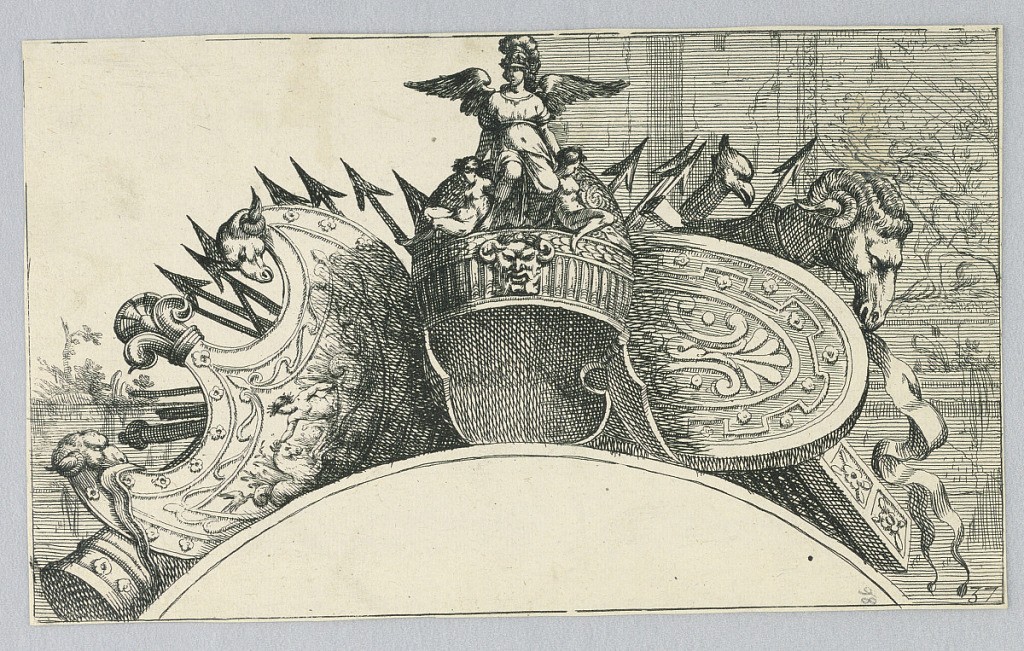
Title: Trophy of Arms (Un trophée d'armes au-dessus d'un cintre)
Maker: Jean Le Pautre, French, 1618–1682
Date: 1645
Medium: Engrapving on off-white laid paper
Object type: Print
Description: Winged figure at center with armaments and shields at eith side all above a curved arch..